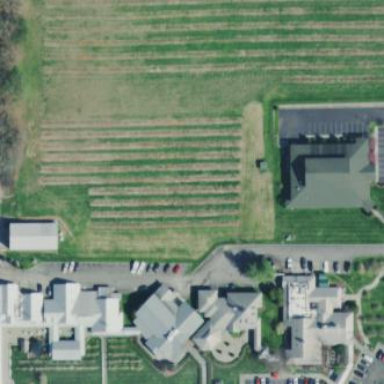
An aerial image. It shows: Orchard.